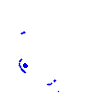
Particle: pion